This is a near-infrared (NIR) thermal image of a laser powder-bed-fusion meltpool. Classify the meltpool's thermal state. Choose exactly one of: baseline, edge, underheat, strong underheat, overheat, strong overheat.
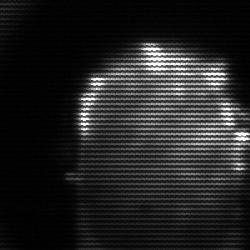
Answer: baseline